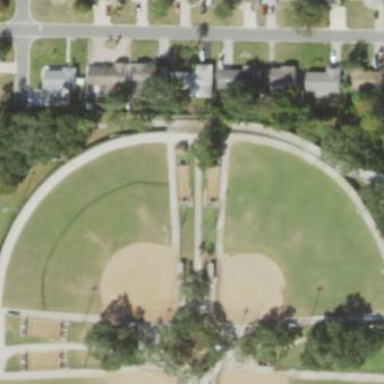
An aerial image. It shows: Baseball pitch for leisure and sports activities.